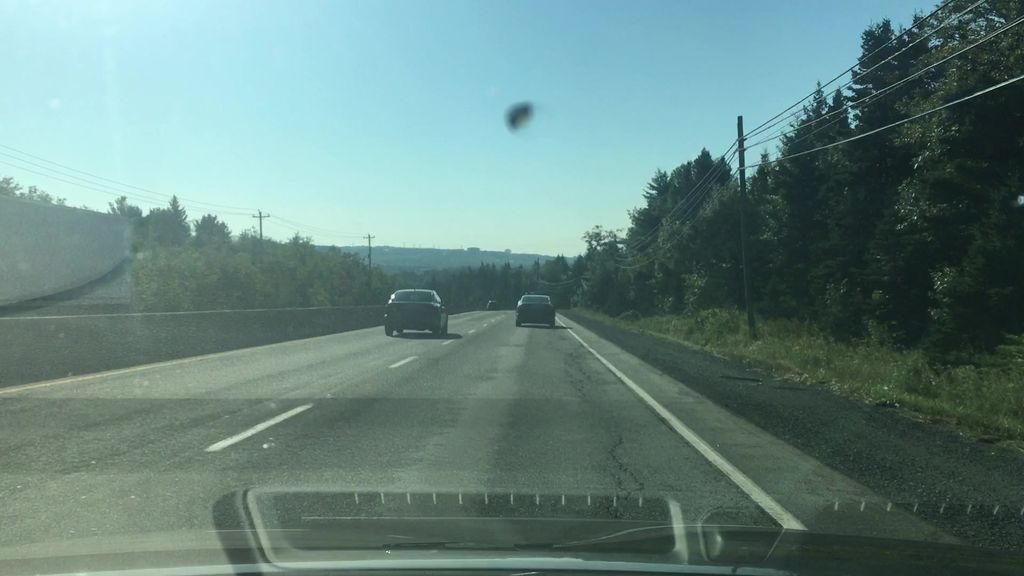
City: halifax